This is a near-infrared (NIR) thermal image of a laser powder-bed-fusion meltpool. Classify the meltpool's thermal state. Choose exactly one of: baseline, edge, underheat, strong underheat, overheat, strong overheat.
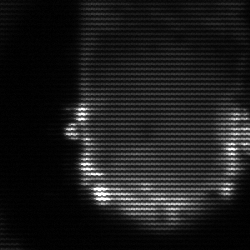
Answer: baseline